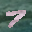
Label: 7